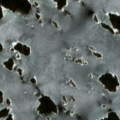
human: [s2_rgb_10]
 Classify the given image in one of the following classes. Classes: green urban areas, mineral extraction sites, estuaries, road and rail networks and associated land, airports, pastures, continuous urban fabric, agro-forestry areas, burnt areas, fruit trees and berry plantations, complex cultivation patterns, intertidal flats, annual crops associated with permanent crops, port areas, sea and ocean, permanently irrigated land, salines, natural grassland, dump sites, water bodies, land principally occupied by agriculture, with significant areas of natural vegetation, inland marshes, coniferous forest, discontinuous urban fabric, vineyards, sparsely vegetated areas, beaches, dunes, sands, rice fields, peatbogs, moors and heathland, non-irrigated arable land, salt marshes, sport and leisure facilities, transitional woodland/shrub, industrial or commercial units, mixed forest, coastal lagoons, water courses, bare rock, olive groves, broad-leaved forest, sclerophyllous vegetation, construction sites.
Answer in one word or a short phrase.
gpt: coniferous forest, sea and ocean